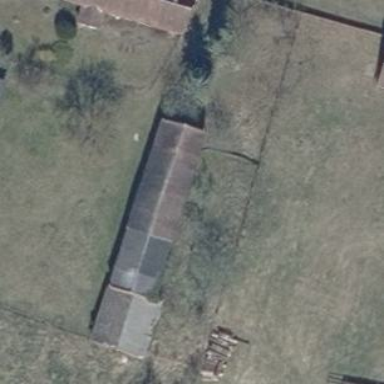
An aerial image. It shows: Simple and straightforward house.